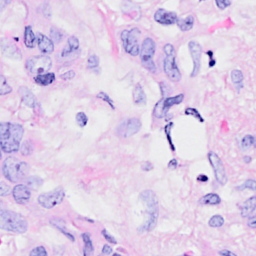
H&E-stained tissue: Breast